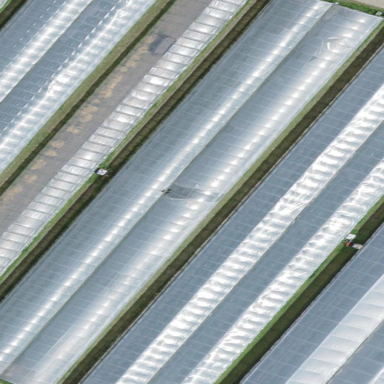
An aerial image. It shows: Greenhouse.